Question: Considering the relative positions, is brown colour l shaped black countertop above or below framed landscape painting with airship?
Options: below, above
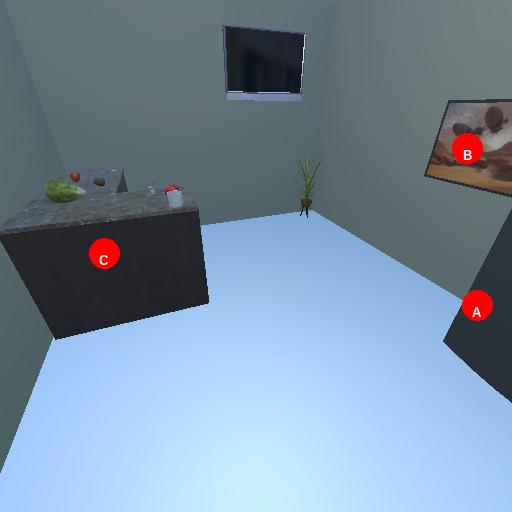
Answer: below